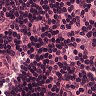
Metastatic tissue present: no